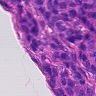
Metastatic tissue present: yes